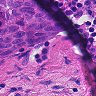
Metastatic tissue present: yes